Field crop: maize
Growth stage: 2
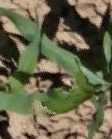
Species: maize